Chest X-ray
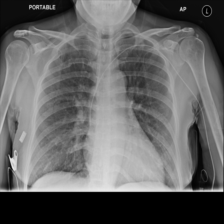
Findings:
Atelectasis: negative
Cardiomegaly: negative
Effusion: negative
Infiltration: negative
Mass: negative
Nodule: negative
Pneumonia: negative
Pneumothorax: negative
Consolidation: negative
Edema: negative
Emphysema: negative
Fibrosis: negative
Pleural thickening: negative
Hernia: negative